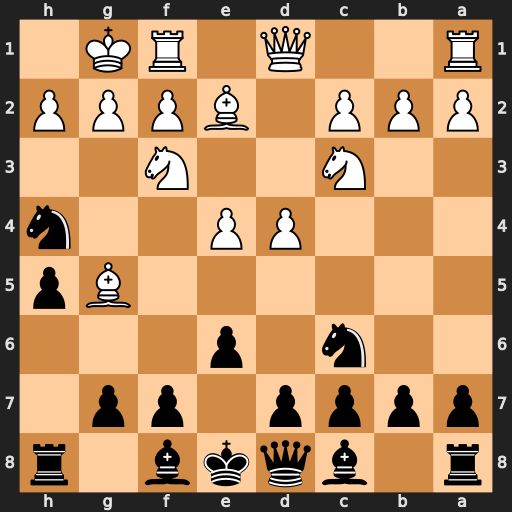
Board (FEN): r1bqkb1r/pppp1pp1/2n1p3/6Bp/3PP2n/2N2N2/PPP1BPPP/R2Q1RK1
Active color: b
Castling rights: kq
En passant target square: -
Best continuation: Nxf3+ Bxf3 Qxg5